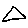
Label: triangle